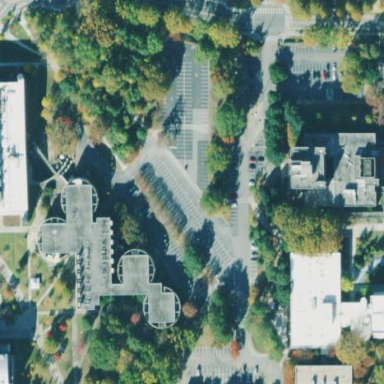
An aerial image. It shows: Academic/research building at Georgia Institute of Technology.